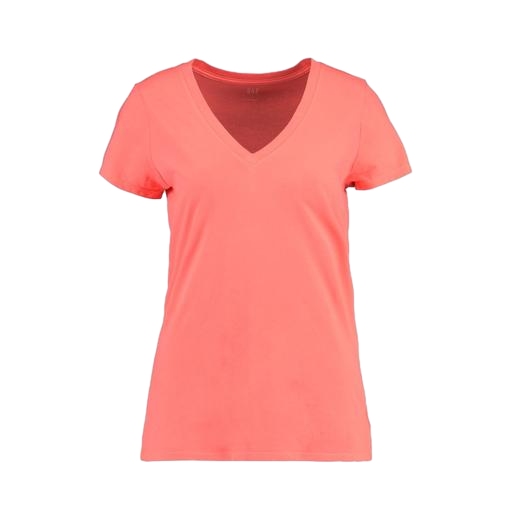
coral v-neck color, orange short-sleeve v-neck tee, pink women's light v-neck t-shirt, white background